Question: When I use either of the following pieces of code, the button rotates in 3D rather than 2D (flat against the screen). How can I avoid the 3D behavior? Here's what the button looks like during the rotation:

'''
CGAffineTransform rotationTransform = CGAffineTransformIdentity;
rotationTransform = CGAffineTransformRotate(rotationTransform, (offset/(180.0 * M_PI)));
button.transform = rotationTransform;
'''
.
'''
button.transform = CGAffineTransformRotate(CGAffineTransformIdentity, (offset/(180.0 * M_PI)));
'''
.
'''
button.transform = CGAffineTransformMakeRotation(offset/(180.0 * M_PI));
'''
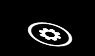
Answer: Here's the answer from an Apple employee:
> When you set a transform the frame becomes less well-defined, to the
point that you should no longer use it to size or position a view. Try
using the center property instead, your probably not getting a 3D
rotation, but a distortion due to the compounding effect of setting
the frame and trnsform.